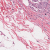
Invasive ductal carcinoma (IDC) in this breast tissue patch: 1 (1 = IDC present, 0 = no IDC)